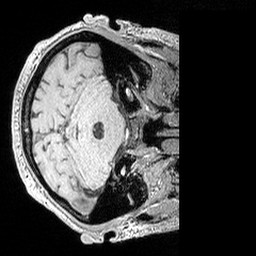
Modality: MP2RAGE
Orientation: axial
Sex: male
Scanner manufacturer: siemens
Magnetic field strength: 3 T
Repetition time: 5 s
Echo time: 0.00292 s